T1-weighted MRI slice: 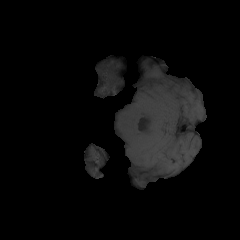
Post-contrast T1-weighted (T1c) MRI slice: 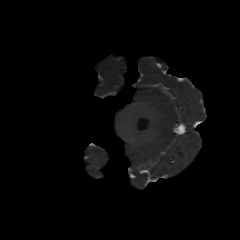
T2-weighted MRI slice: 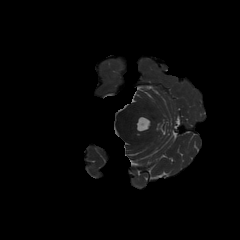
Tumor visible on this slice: no